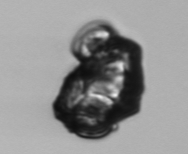
Label: Delphineis